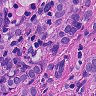
Metastatic tissue present: yes